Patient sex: M
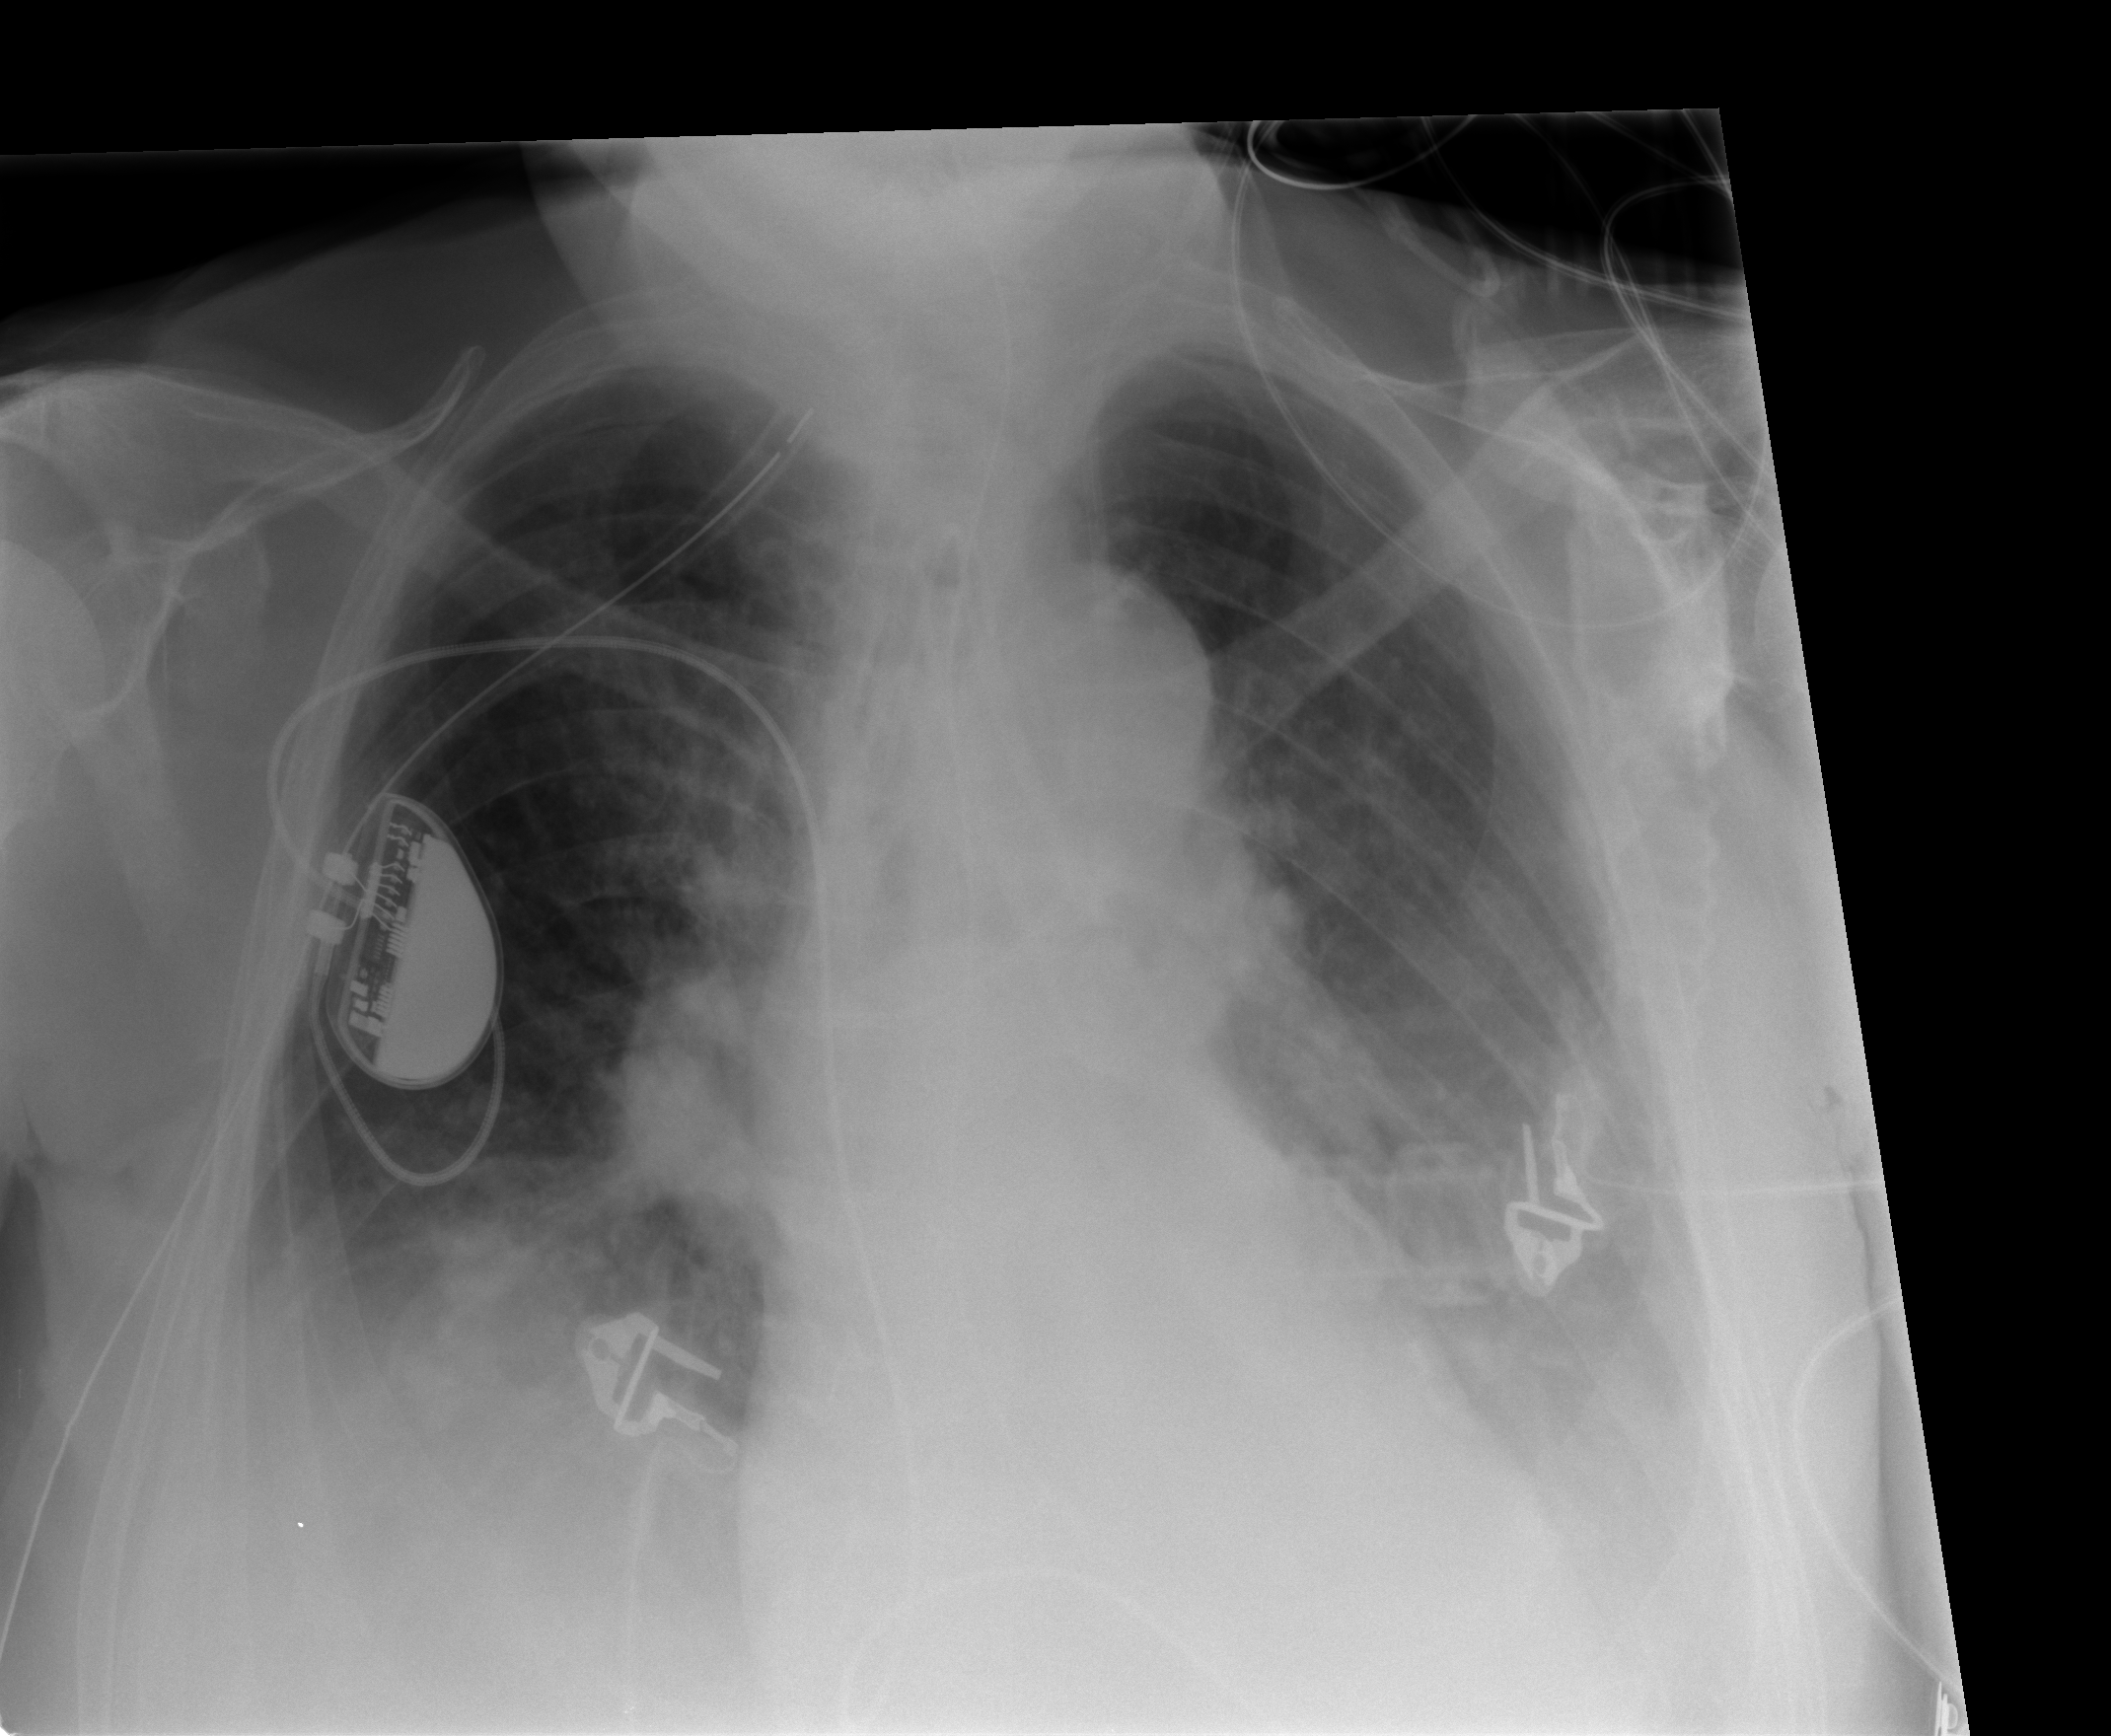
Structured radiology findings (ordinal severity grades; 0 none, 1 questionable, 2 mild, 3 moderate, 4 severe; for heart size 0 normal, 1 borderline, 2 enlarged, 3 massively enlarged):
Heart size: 1
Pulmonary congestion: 2
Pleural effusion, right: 2
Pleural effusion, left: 3
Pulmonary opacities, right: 0
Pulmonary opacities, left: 1
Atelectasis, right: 2
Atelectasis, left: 2